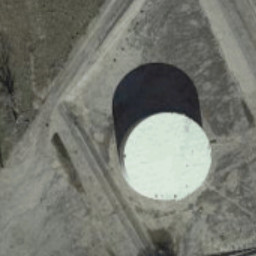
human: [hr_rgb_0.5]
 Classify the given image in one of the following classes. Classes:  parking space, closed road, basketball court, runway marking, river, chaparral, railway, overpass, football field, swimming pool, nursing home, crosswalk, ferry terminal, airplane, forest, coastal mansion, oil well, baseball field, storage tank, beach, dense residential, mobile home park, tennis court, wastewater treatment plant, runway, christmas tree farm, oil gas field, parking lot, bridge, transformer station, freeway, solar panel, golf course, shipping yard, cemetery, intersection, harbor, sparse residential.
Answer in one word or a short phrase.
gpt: storage tank